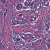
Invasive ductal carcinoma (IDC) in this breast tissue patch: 1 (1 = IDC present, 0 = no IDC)